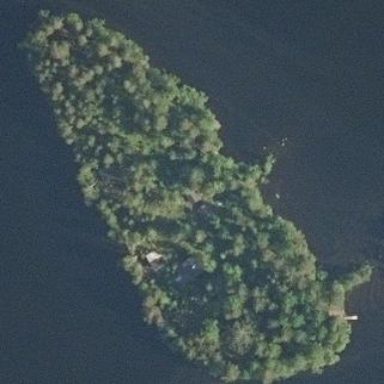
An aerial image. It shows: Island.